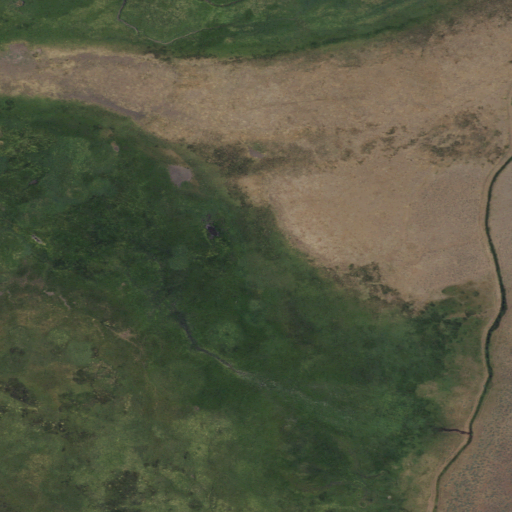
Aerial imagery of valley in California named Clarks Valley containing herbaceous wetlands, shrub, woody wetlands, and grassland